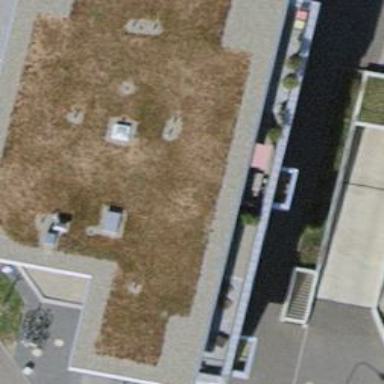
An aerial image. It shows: Government office.